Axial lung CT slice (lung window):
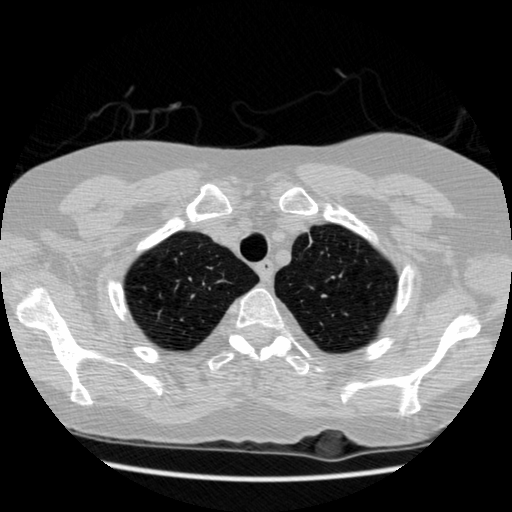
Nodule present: no